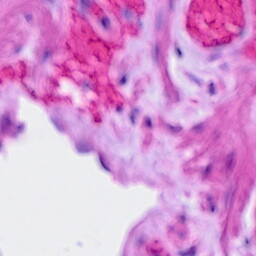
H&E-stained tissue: Ovarian